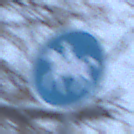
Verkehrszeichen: Reitweg
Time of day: Midday
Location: Outdoor (Nature)
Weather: Overcast
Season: Winter
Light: Natural